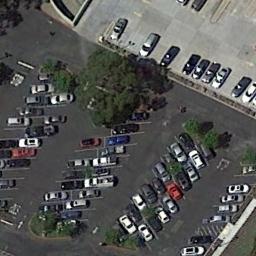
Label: parking_lot